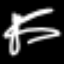
Label: fork